Interaction volume radius: 10 \u00c5
Interaction volume height: 40 \u00c5
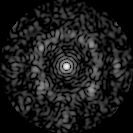
Disorder parameter: 0.6775